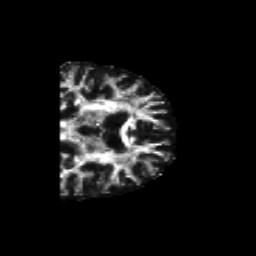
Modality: FA
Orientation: coronal
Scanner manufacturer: siemens
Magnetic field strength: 3 T
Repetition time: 6.8 s
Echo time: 0.093 s